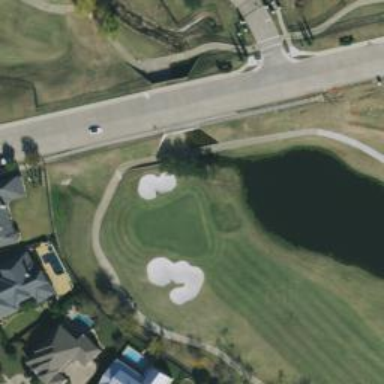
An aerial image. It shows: Service road used as golf cart path.